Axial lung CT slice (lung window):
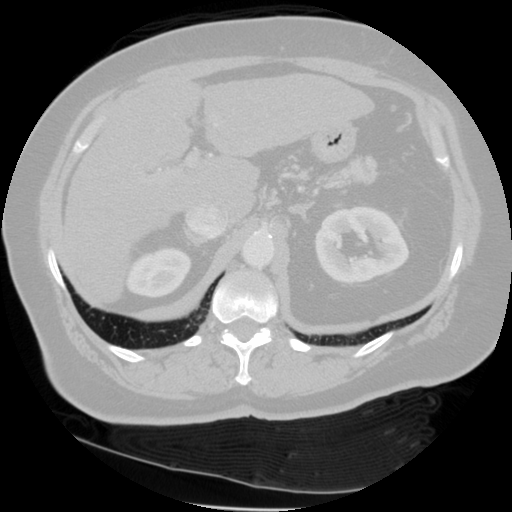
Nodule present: no